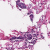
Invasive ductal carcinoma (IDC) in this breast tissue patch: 0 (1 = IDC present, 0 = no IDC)